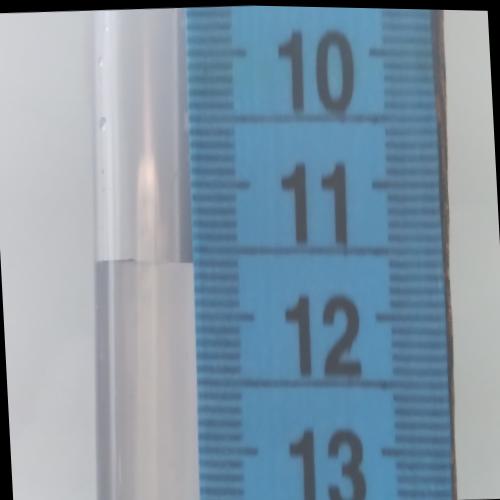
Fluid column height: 11.6 cm